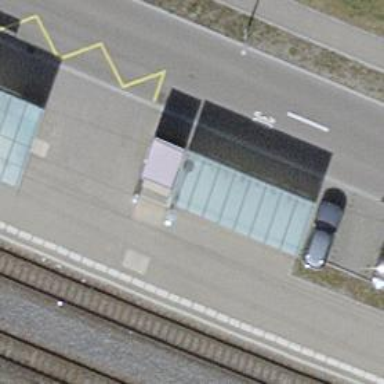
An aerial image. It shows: Bicycle parking area with stands.